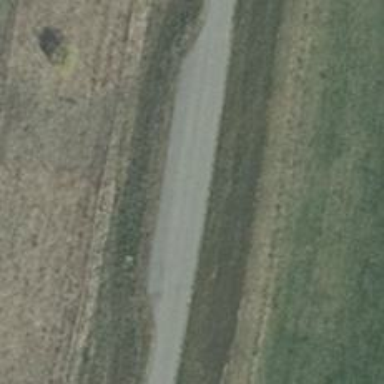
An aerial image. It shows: Passing place on the road.